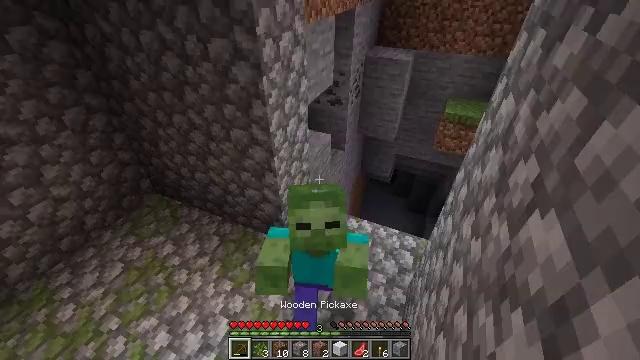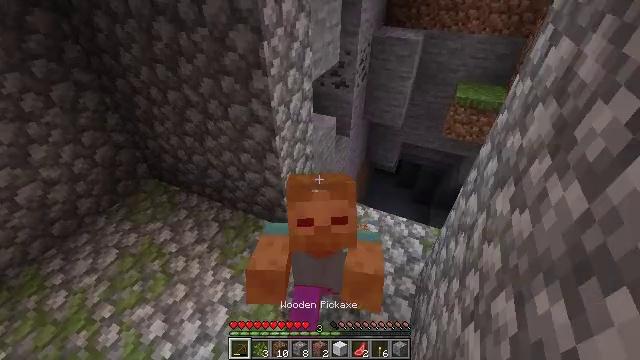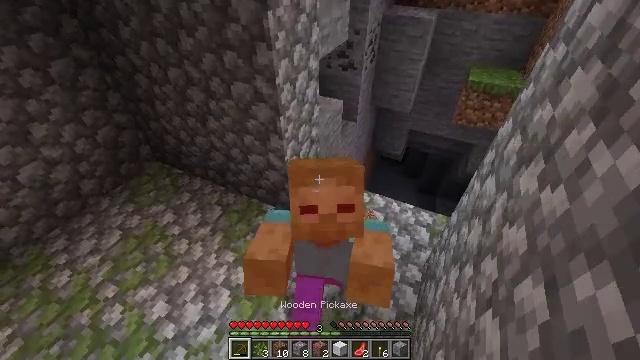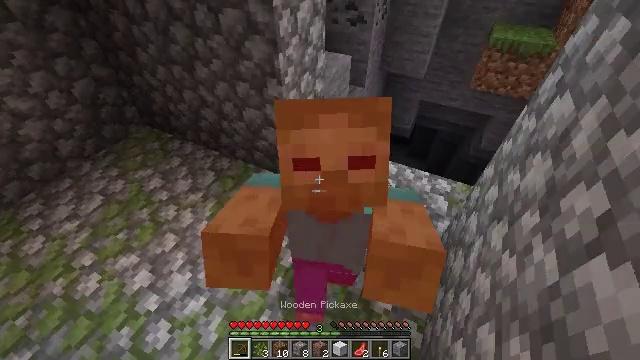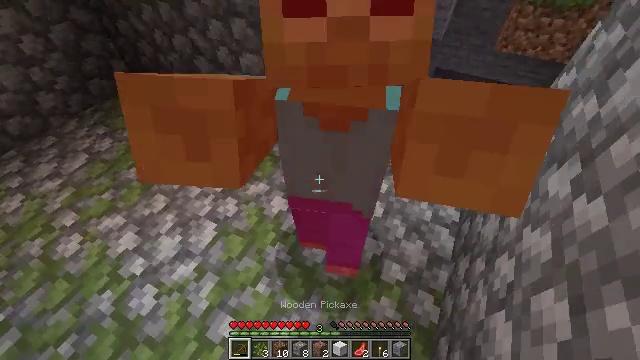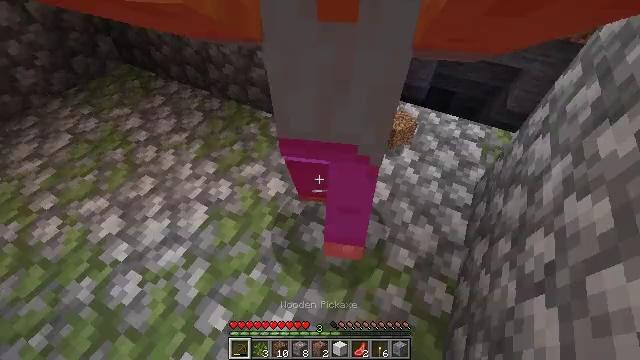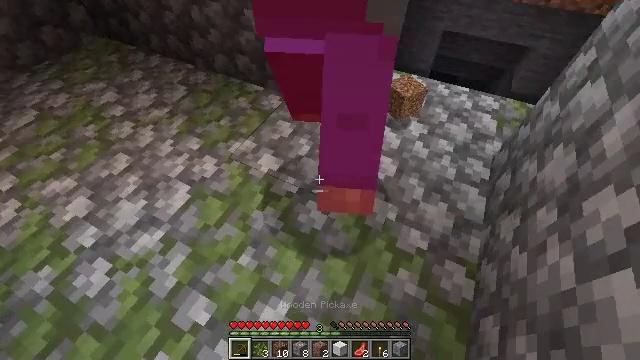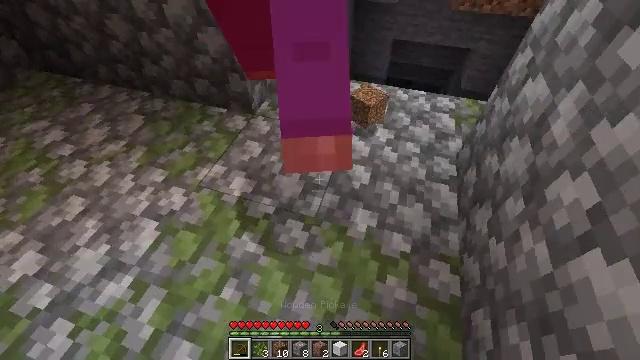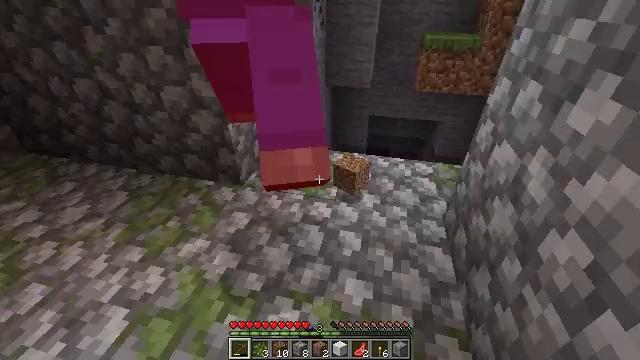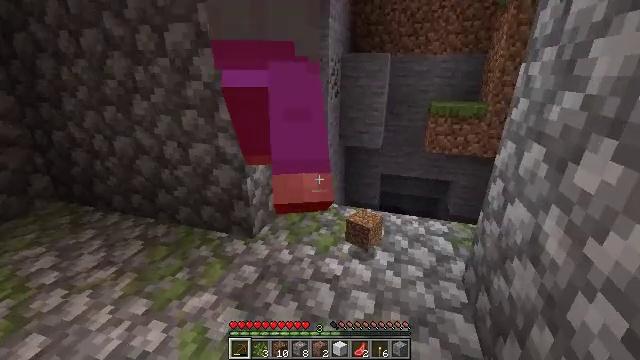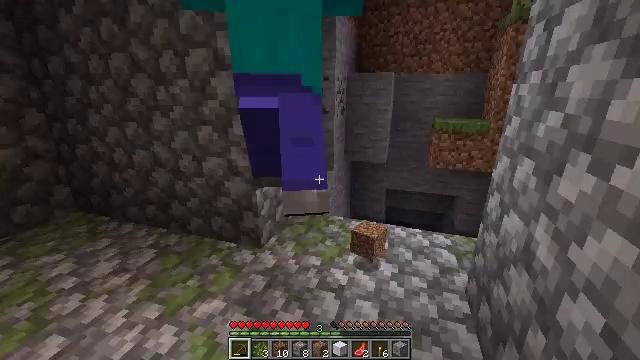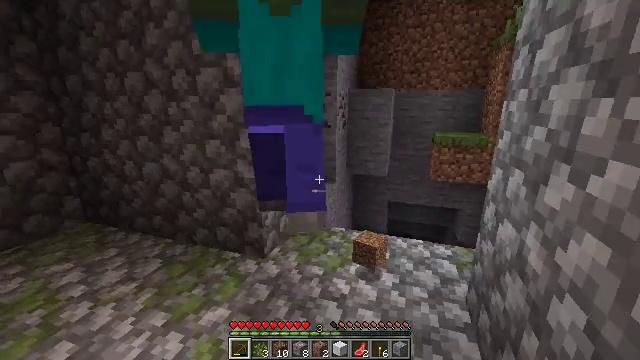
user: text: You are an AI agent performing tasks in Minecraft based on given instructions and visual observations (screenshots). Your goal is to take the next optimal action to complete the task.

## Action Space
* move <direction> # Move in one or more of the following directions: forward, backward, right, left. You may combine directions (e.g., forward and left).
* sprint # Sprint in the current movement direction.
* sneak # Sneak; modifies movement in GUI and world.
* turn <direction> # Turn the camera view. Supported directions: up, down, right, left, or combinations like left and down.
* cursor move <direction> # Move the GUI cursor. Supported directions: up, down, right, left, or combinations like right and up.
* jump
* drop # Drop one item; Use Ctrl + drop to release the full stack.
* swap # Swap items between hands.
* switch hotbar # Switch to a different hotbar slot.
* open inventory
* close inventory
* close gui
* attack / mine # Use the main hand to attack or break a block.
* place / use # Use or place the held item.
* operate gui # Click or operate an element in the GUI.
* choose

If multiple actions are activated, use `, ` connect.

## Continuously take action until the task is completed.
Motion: motion action
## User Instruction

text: Kill mobs.
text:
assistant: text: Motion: sneak, turn down
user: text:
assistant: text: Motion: sneak, turn left and down
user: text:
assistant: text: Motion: sneak, turn down
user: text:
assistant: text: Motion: sneak, turn left and down
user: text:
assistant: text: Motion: sneak, turn down
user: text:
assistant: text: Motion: sneak, turn down
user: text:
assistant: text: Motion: sneak, turn right and up, attack / mine
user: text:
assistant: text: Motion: sneak, turn right and up, attack / mine
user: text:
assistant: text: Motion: move back, sneak, turn left and up, attack / mine
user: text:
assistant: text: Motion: move back, sneak, turn left and up, attack / mine
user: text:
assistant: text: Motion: move back, sneak, turn up, attack / mine
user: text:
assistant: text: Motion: sneak, attack / mine